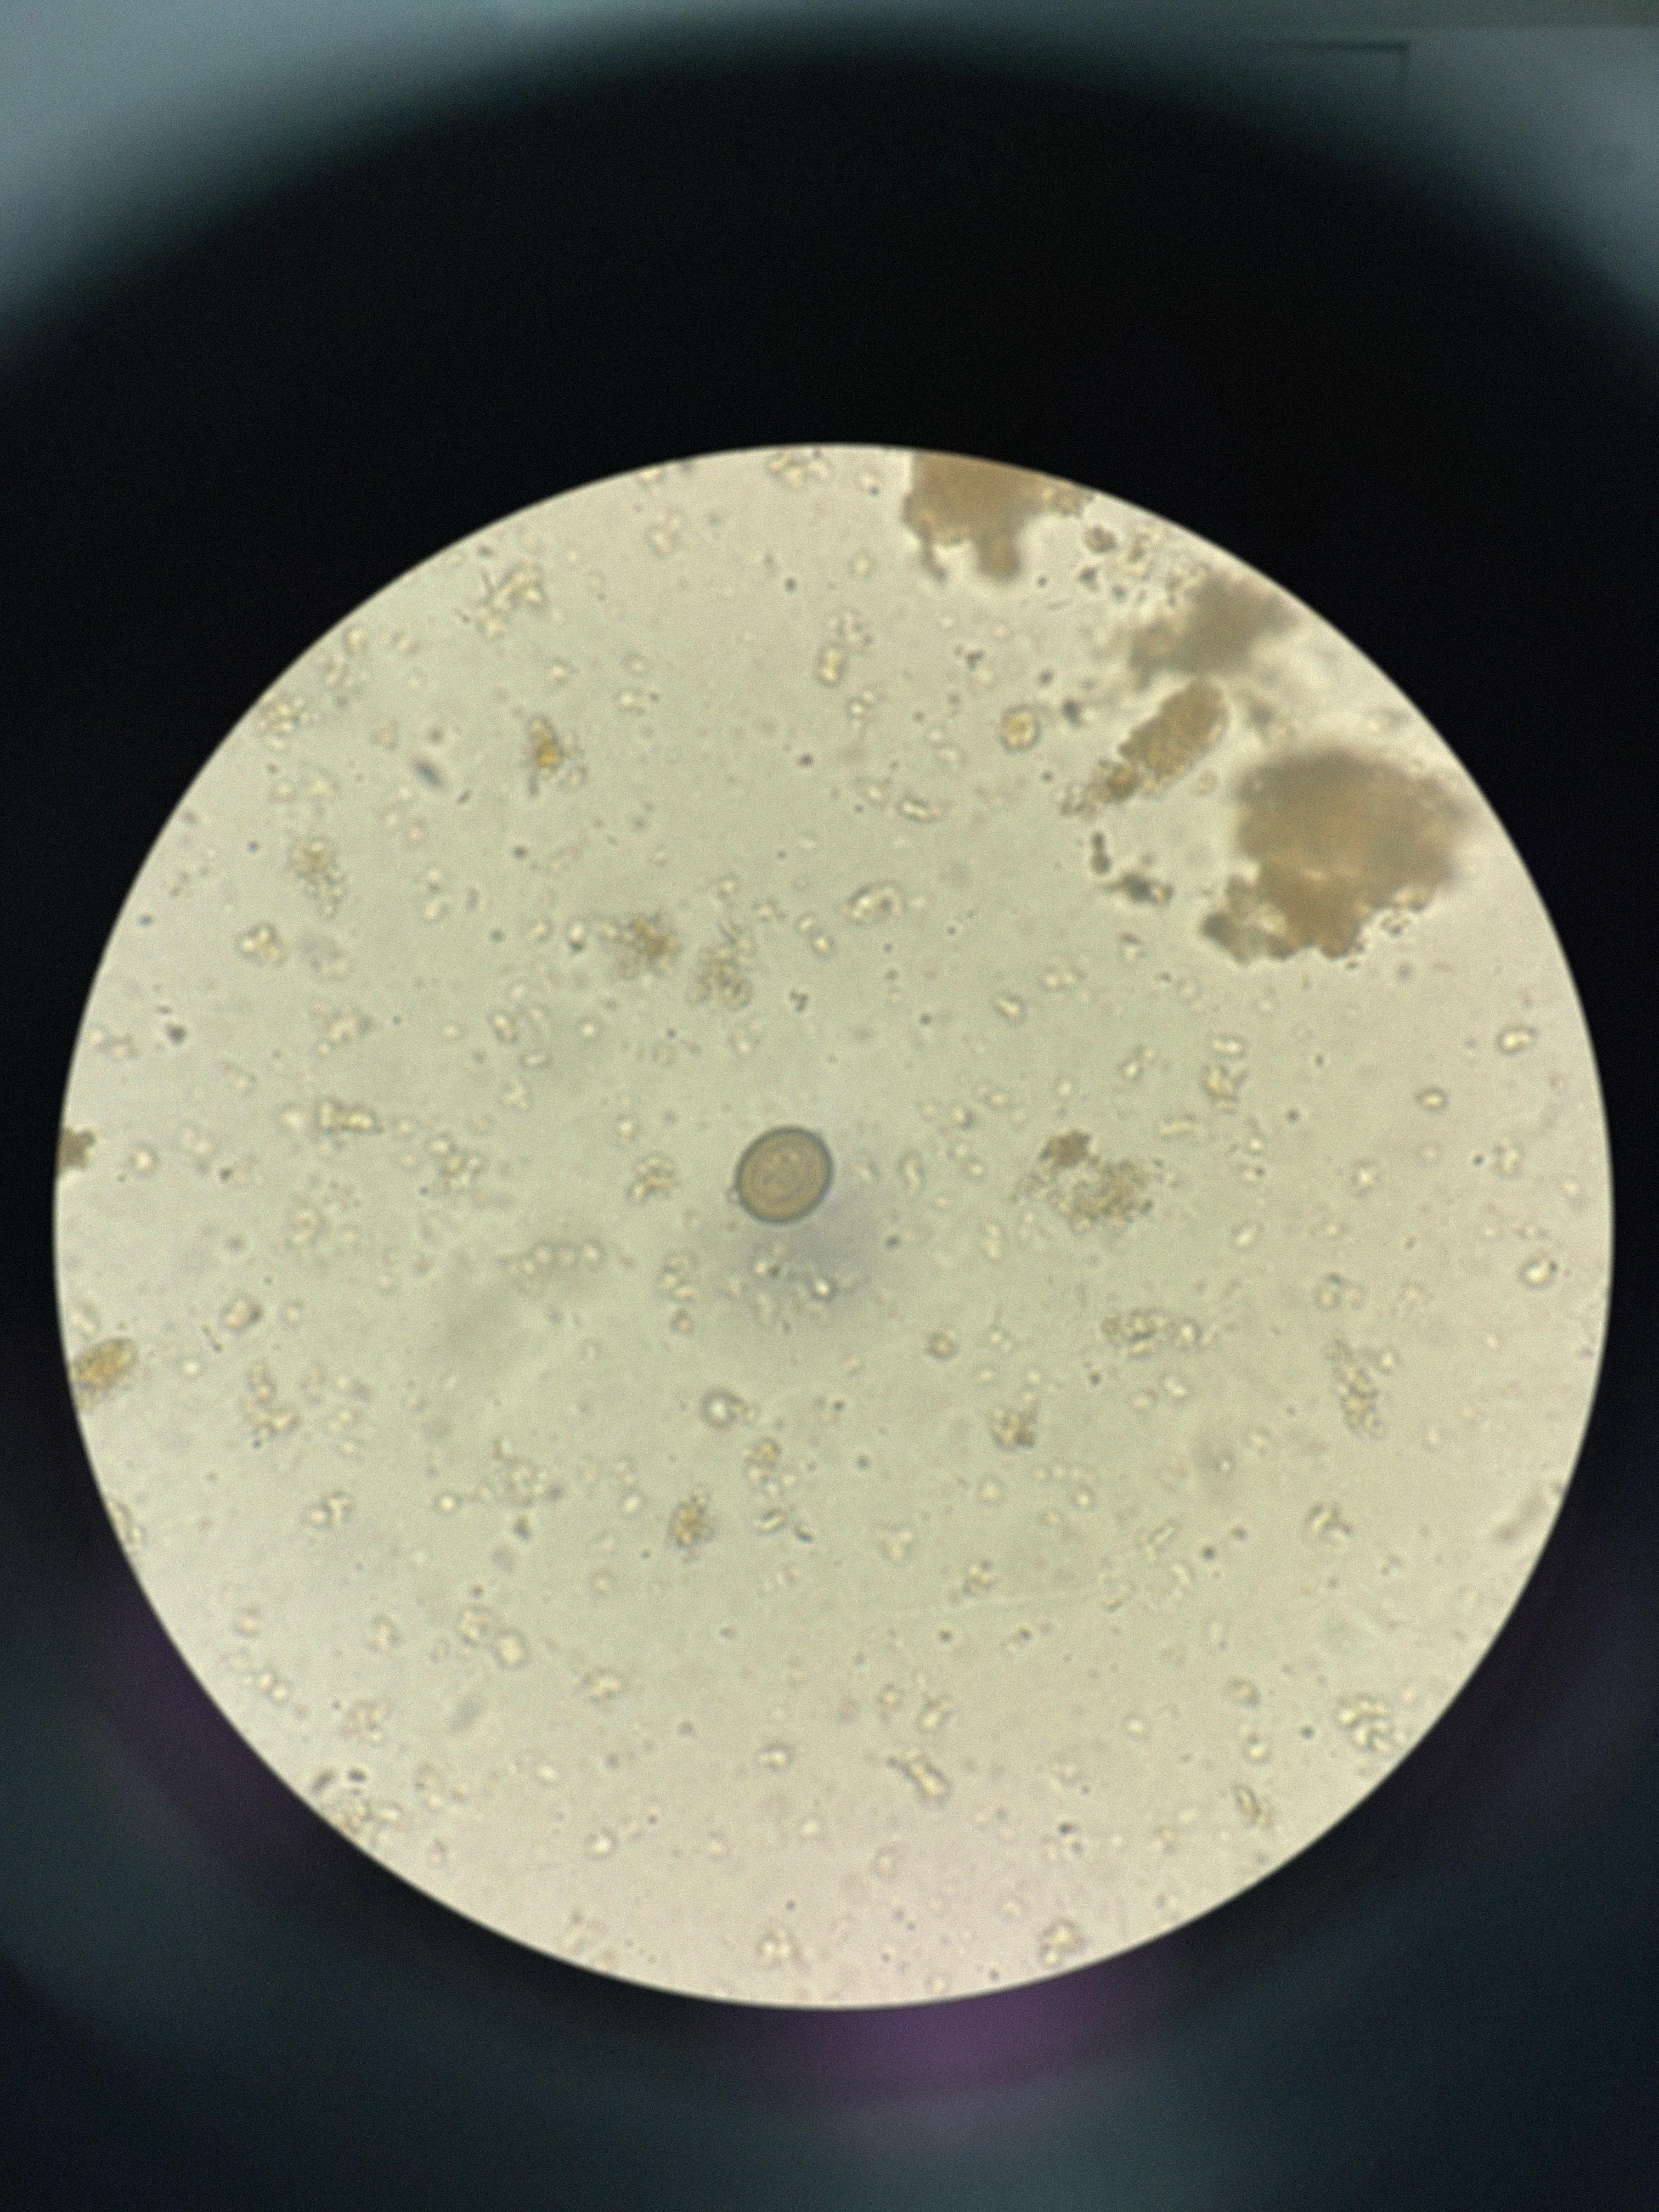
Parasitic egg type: Taenia spp. egg